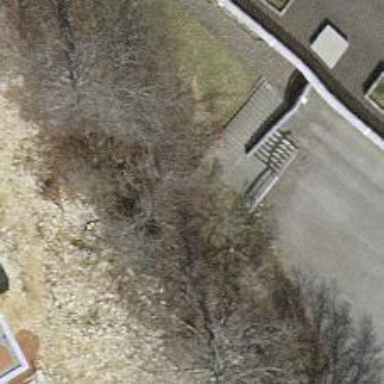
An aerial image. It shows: Set of steps on the road.